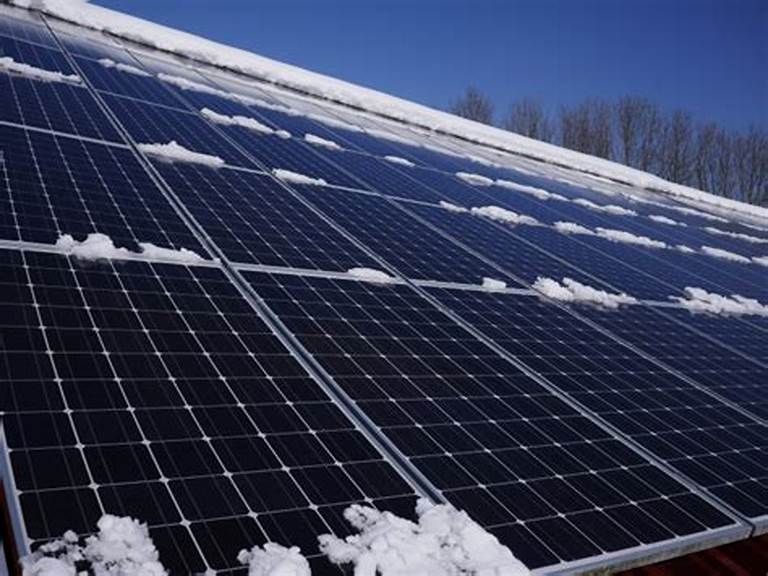
Label: Snow-Covered